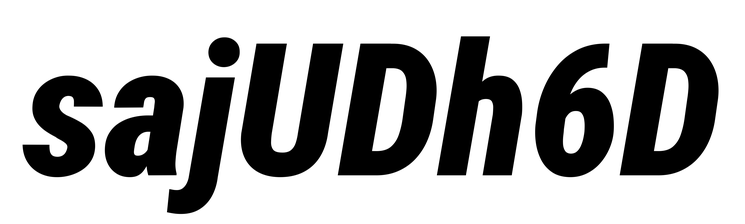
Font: Roboto-Italic_Condensed_Black_Italic